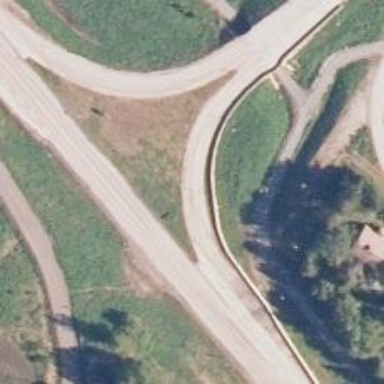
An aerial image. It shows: Trunk link highway with asphalt surface.